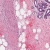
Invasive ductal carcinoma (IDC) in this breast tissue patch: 0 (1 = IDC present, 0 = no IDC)